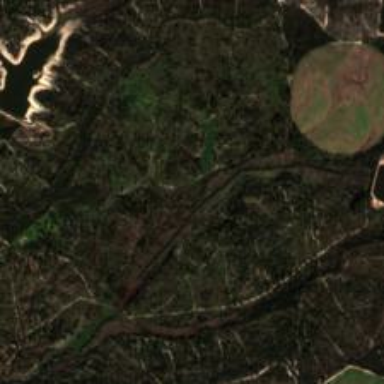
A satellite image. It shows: Forest area with trees and grassland known as dehesa.